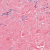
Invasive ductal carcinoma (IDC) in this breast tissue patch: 0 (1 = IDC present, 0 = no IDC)